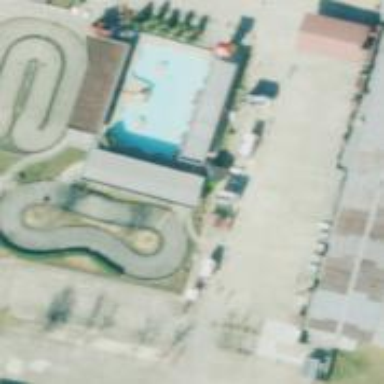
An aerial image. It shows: Building passage tunnel used as karting raceway.